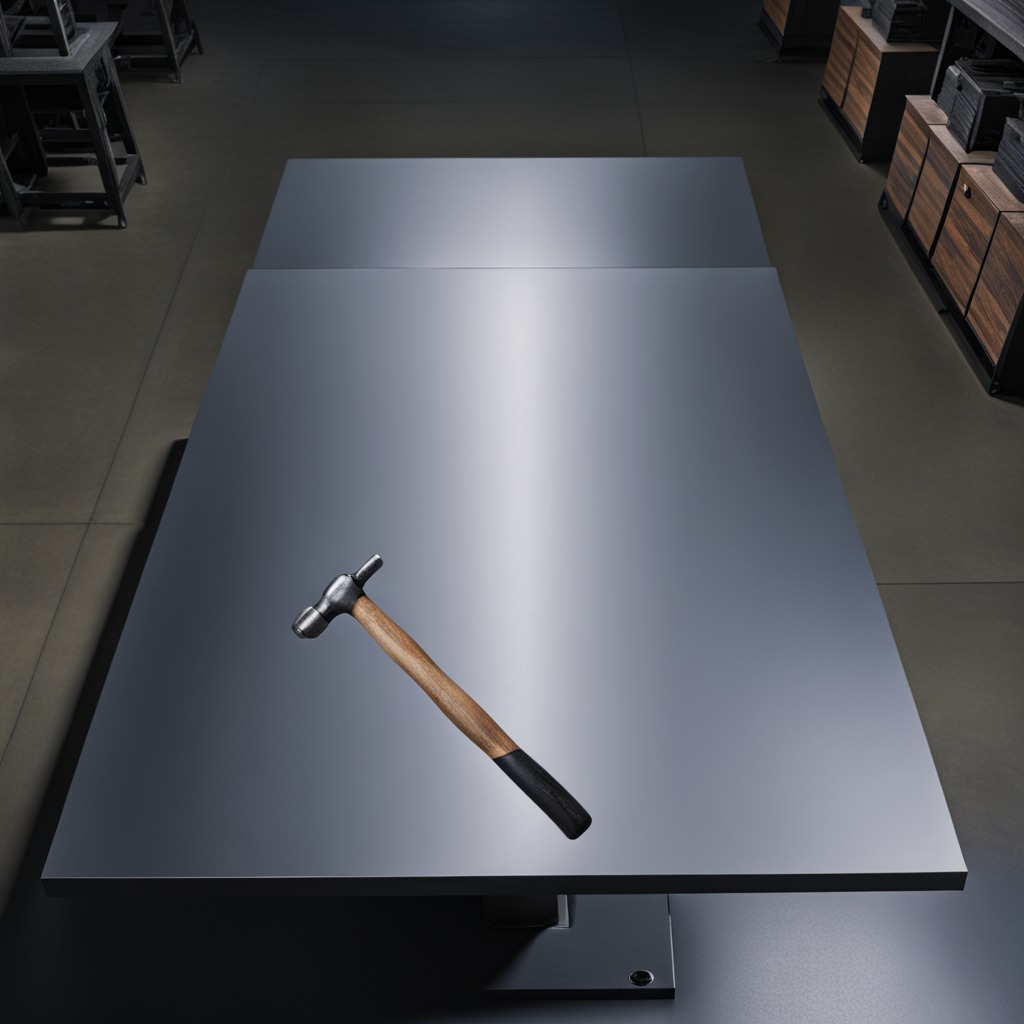
A hammer is lying on the tabletop.